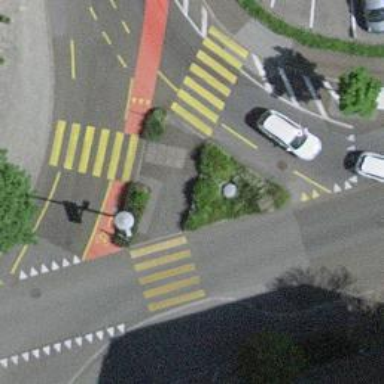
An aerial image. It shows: Traffic calming island.